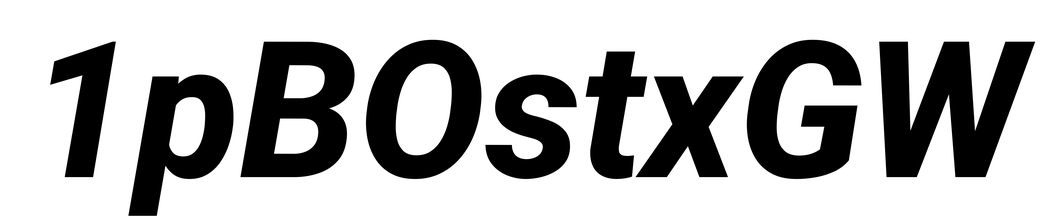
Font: Roboto-Italic_ExtraBold_Italic